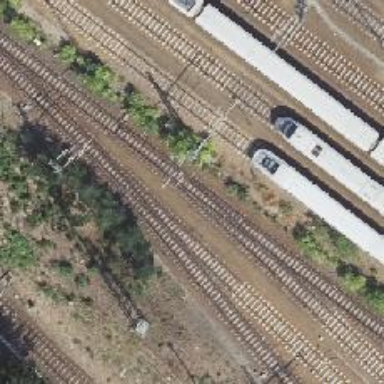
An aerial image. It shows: Railway switch.